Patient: sex M, age 45
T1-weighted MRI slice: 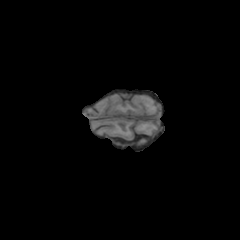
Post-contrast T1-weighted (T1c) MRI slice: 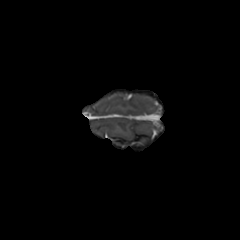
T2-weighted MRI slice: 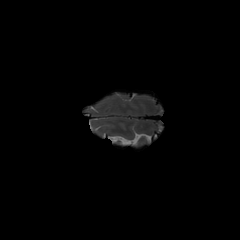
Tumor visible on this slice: no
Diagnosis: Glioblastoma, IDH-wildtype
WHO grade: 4